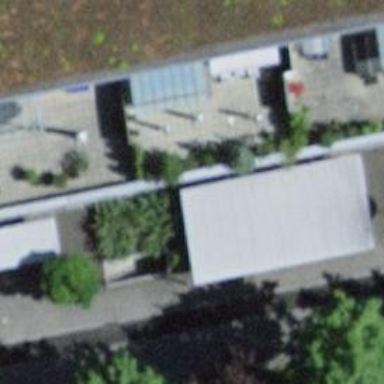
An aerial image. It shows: View of roof of building.